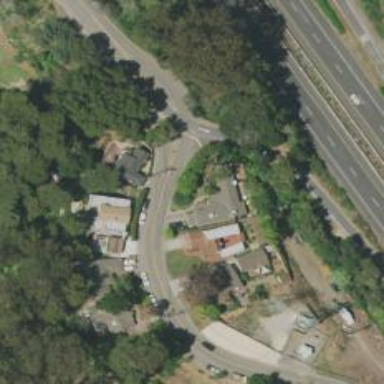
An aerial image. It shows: Tertiary road with shared cycleway.